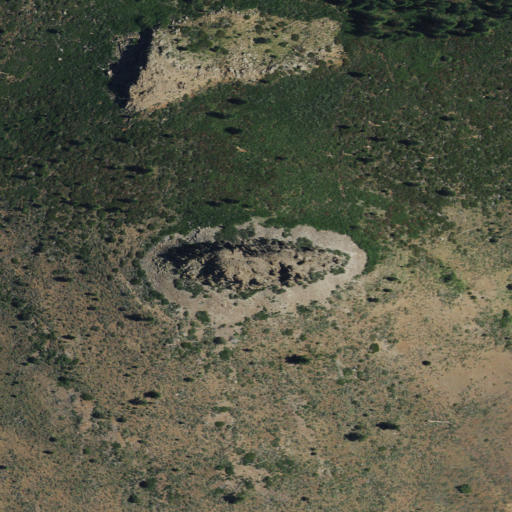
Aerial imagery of mountain in California named Bald Rock containing shrub, grassland, and evergreen forest